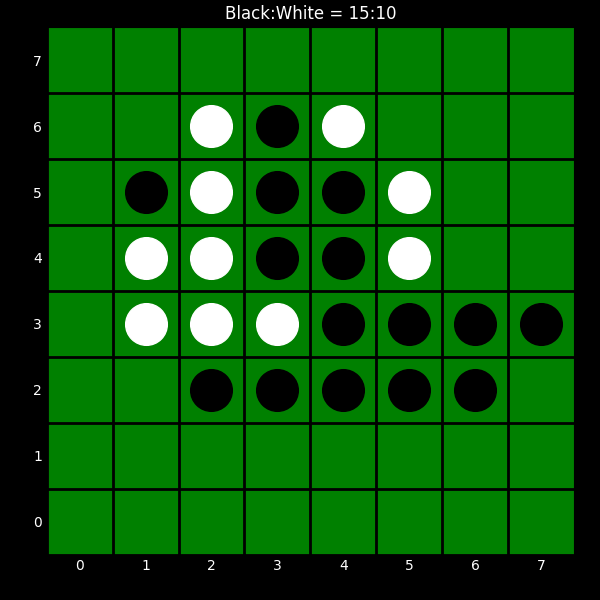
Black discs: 15
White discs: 10